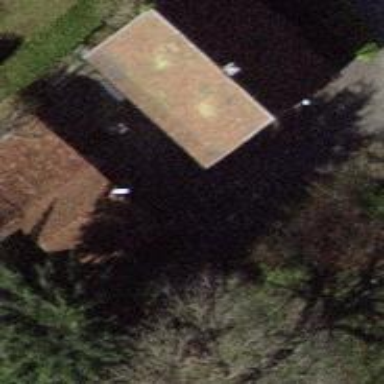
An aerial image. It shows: Building with gabled roof.